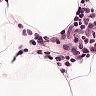
Metastatic tissue present: no